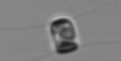
Label: Chaetoceros_similis